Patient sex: F
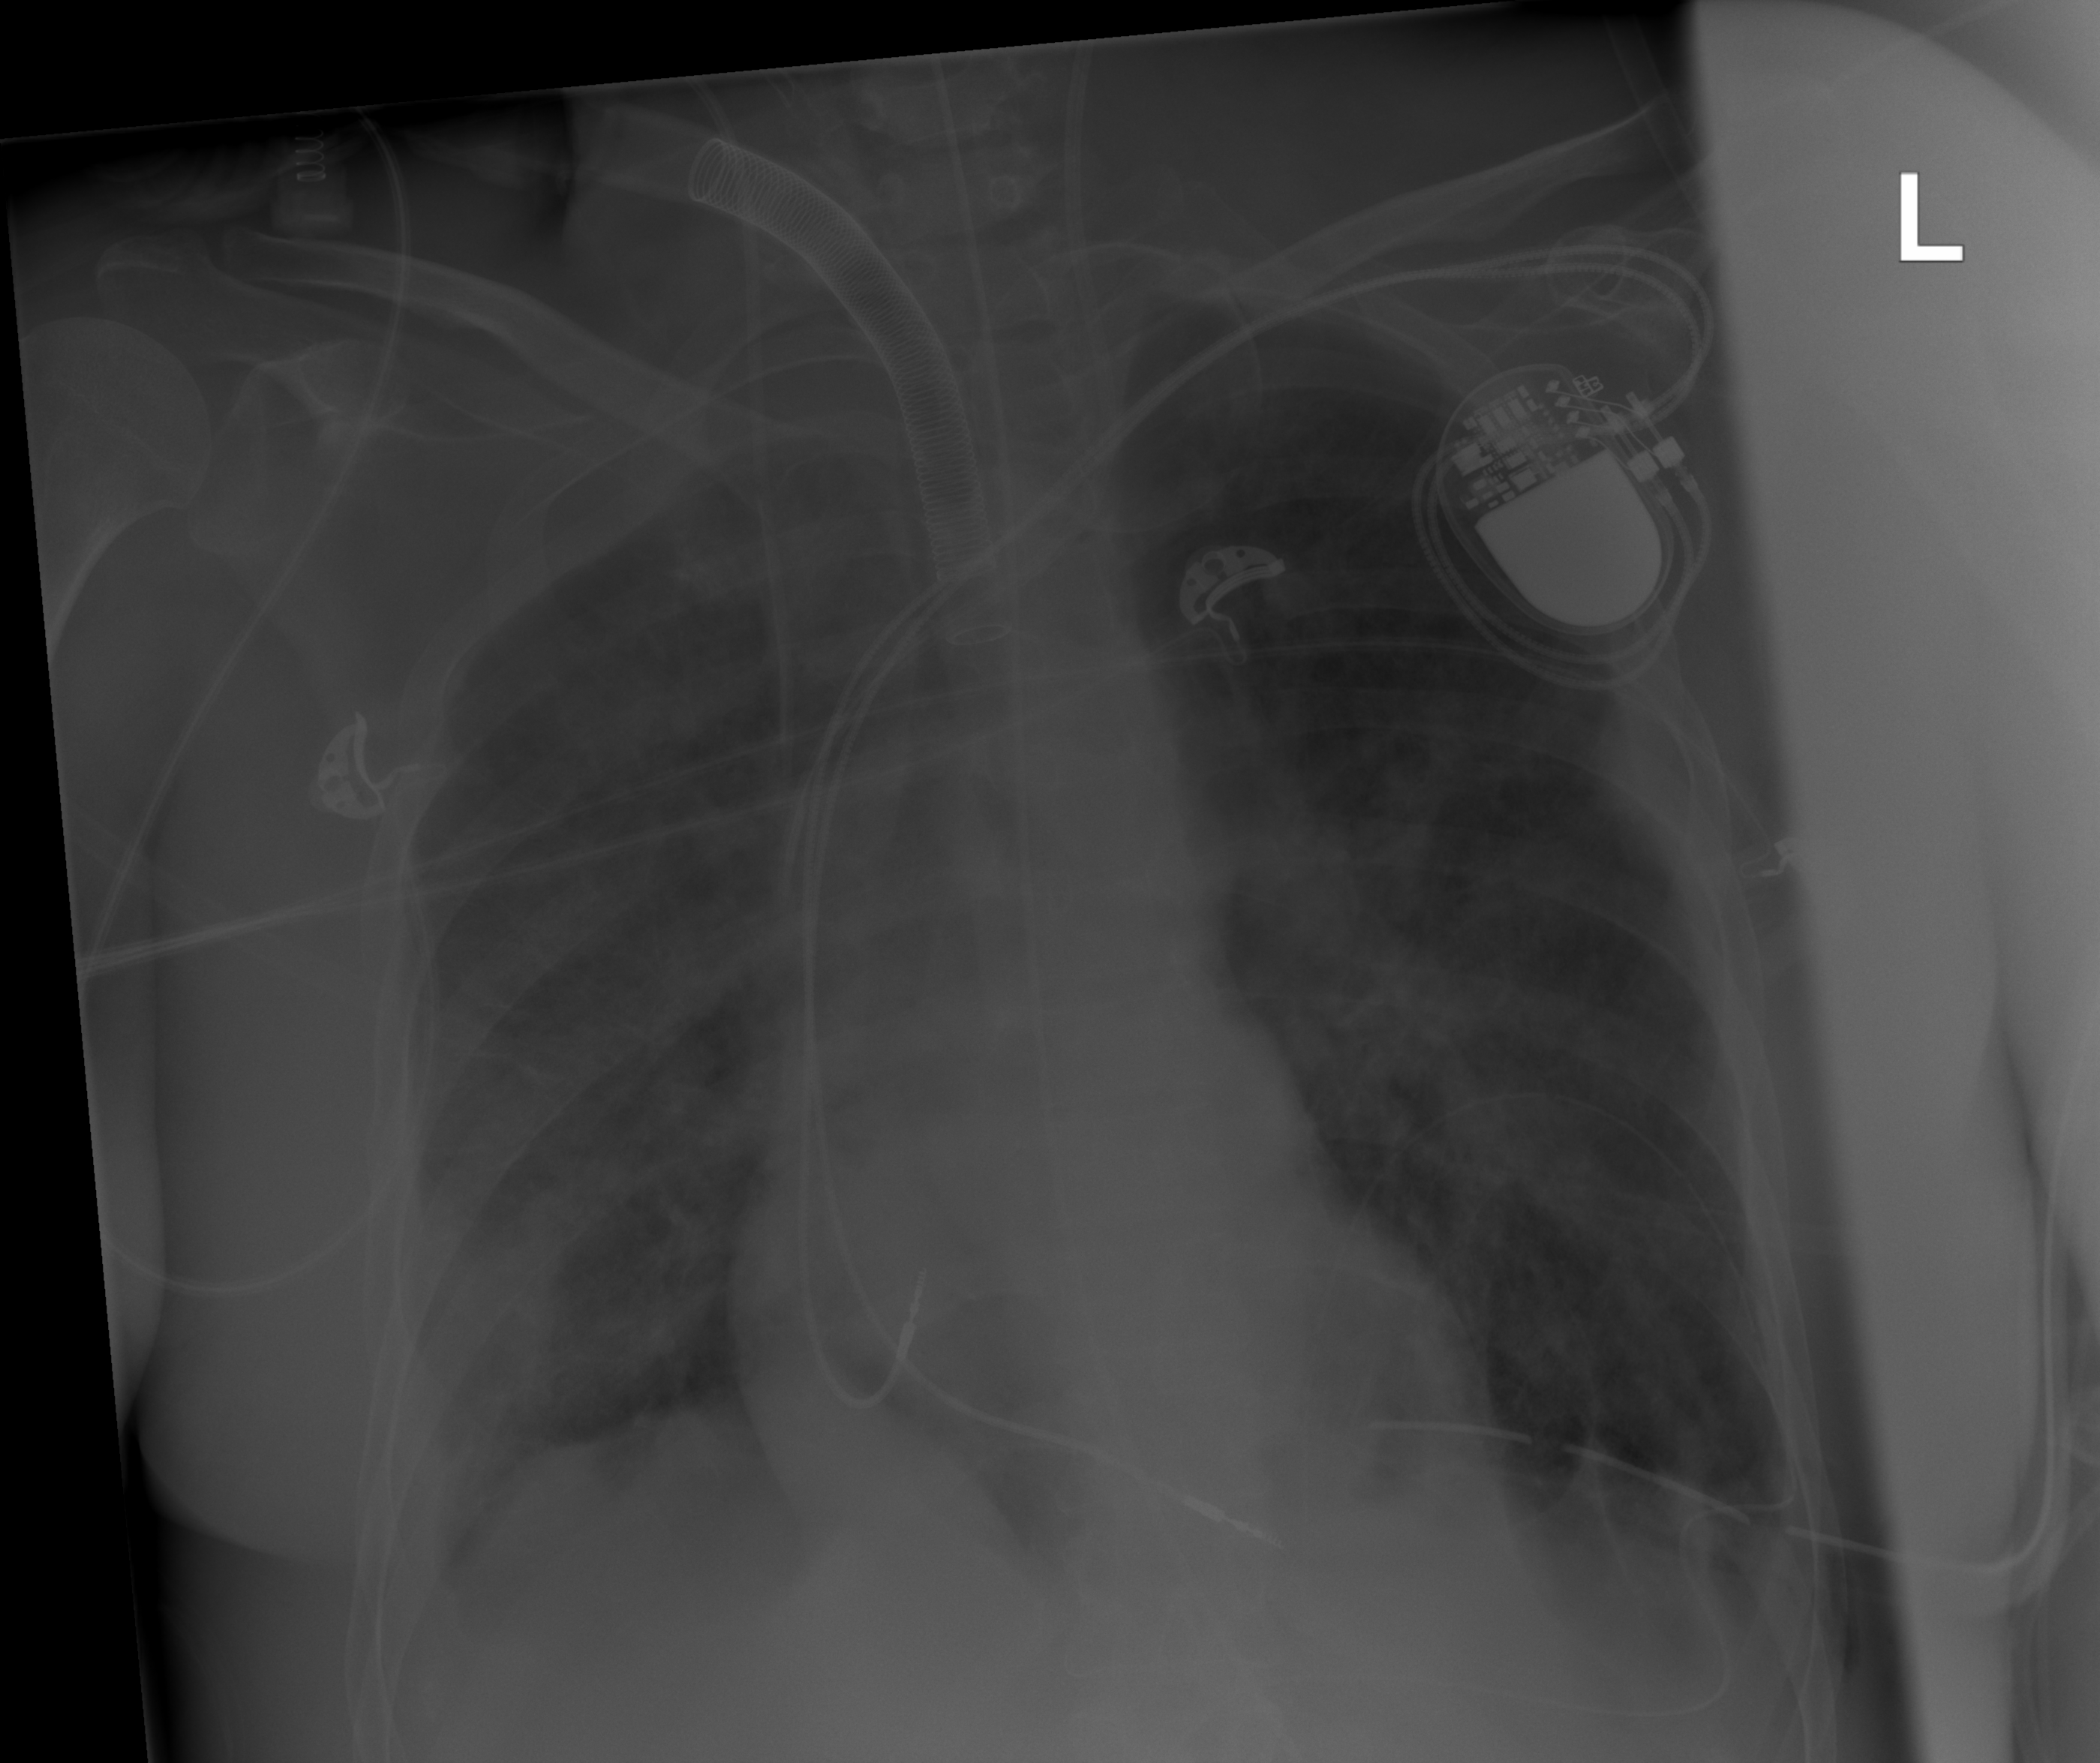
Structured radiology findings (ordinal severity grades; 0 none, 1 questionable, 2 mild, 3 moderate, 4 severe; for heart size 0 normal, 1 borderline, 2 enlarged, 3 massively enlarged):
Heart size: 0
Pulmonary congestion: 3
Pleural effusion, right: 2
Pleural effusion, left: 0
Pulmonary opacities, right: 3
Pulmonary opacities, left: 0
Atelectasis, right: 2
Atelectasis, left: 2